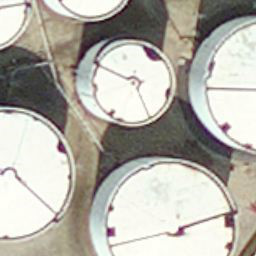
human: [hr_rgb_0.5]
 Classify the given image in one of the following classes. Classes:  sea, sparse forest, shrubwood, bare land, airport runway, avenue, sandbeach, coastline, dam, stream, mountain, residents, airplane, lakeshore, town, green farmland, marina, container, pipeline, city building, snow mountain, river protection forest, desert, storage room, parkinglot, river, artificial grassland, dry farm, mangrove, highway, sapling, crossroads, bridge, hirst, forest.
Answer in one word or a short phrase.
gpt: storage room